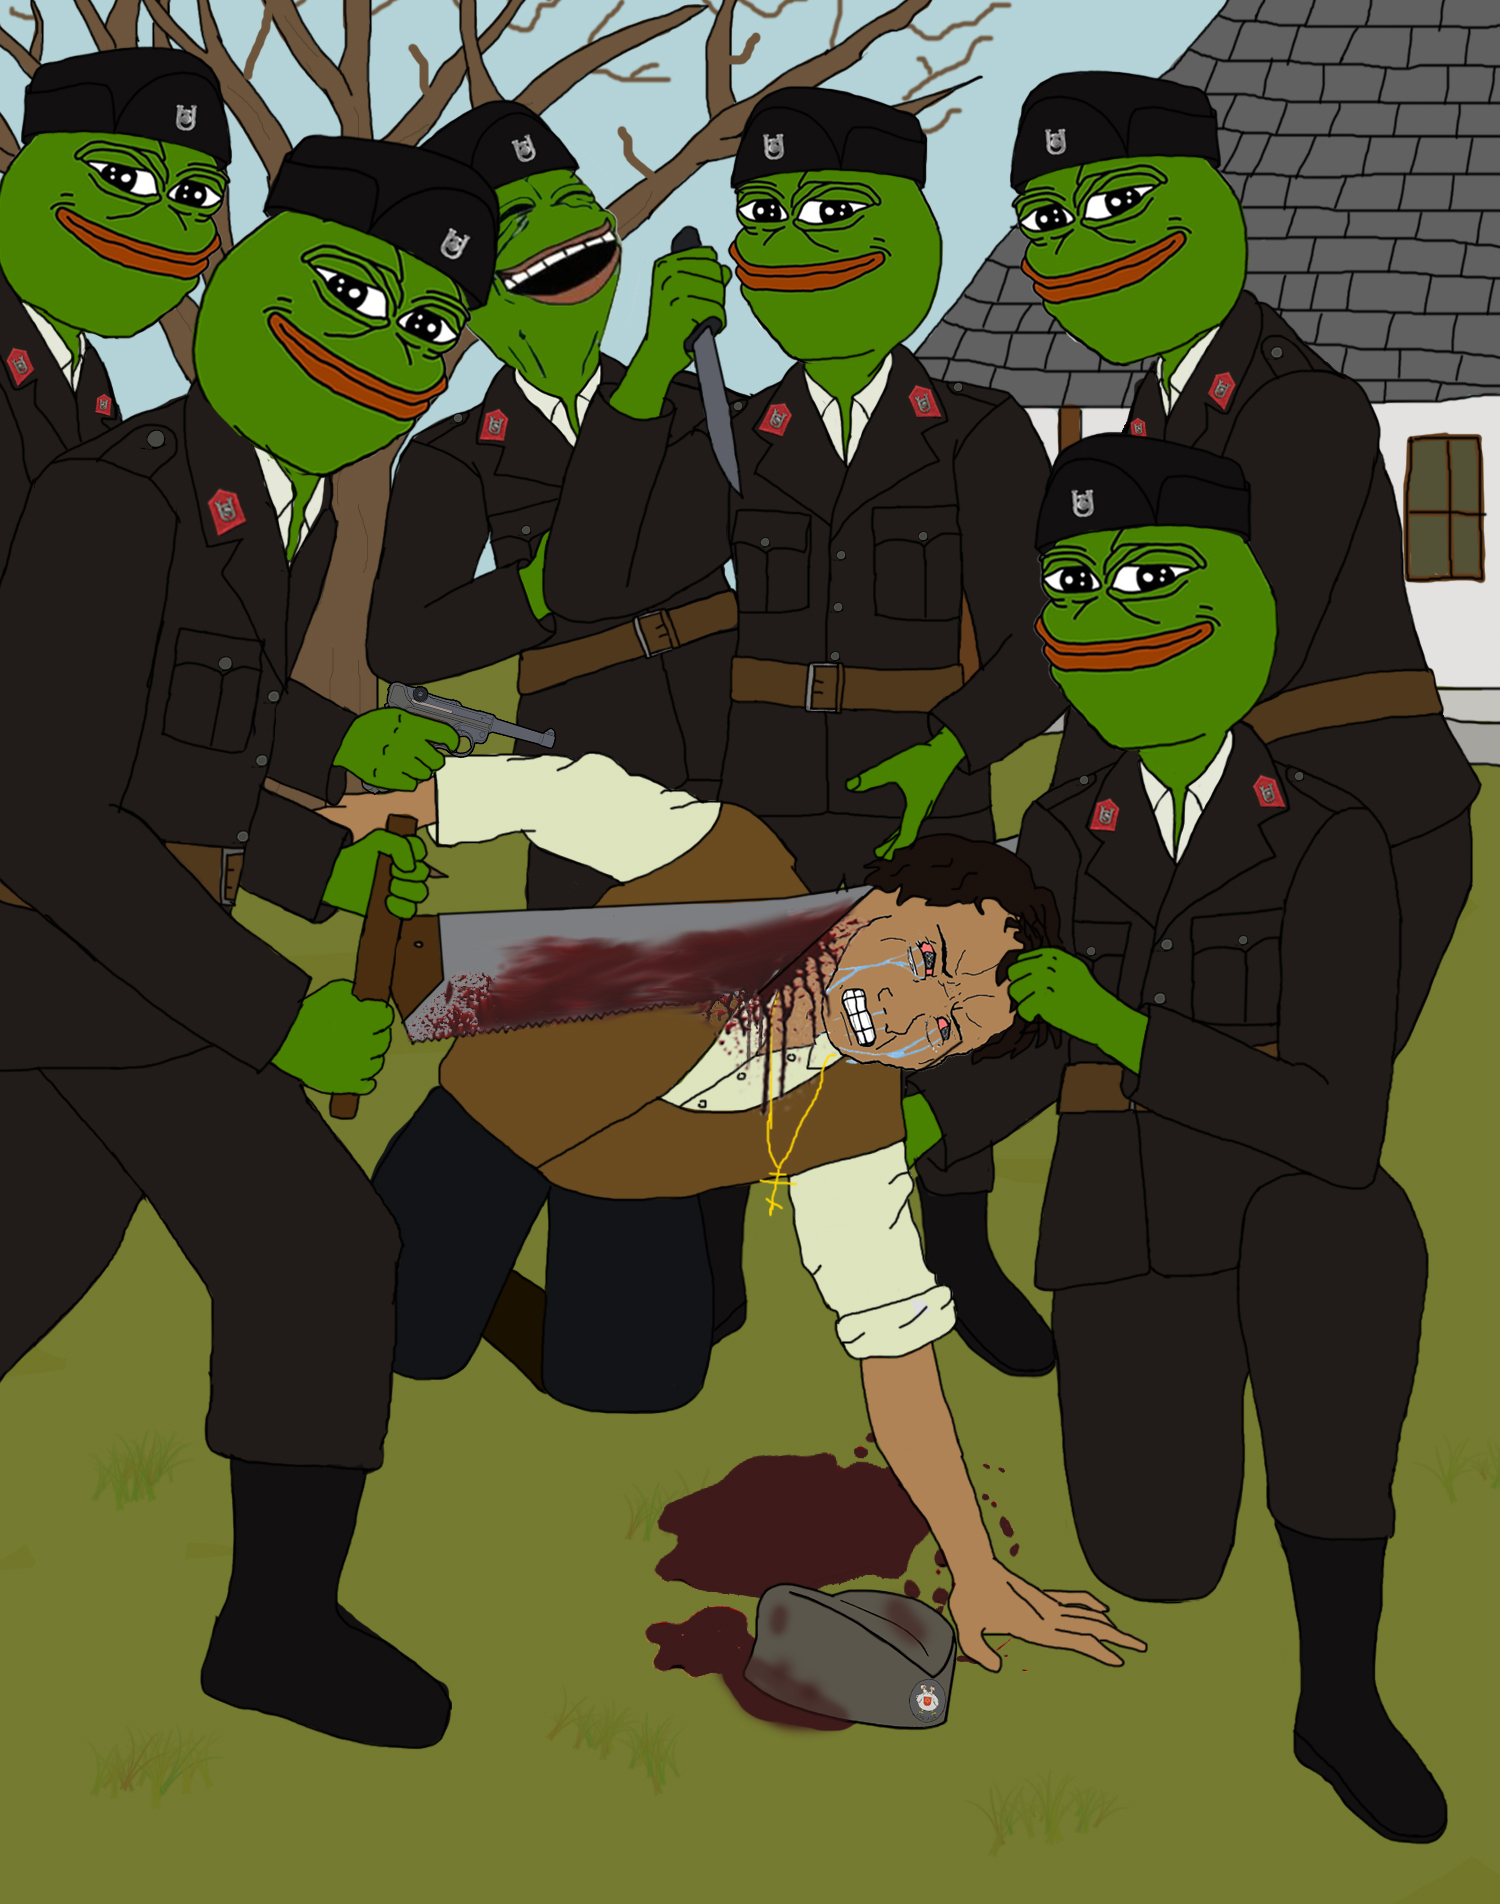
Label: 5_Pepe